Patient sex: M
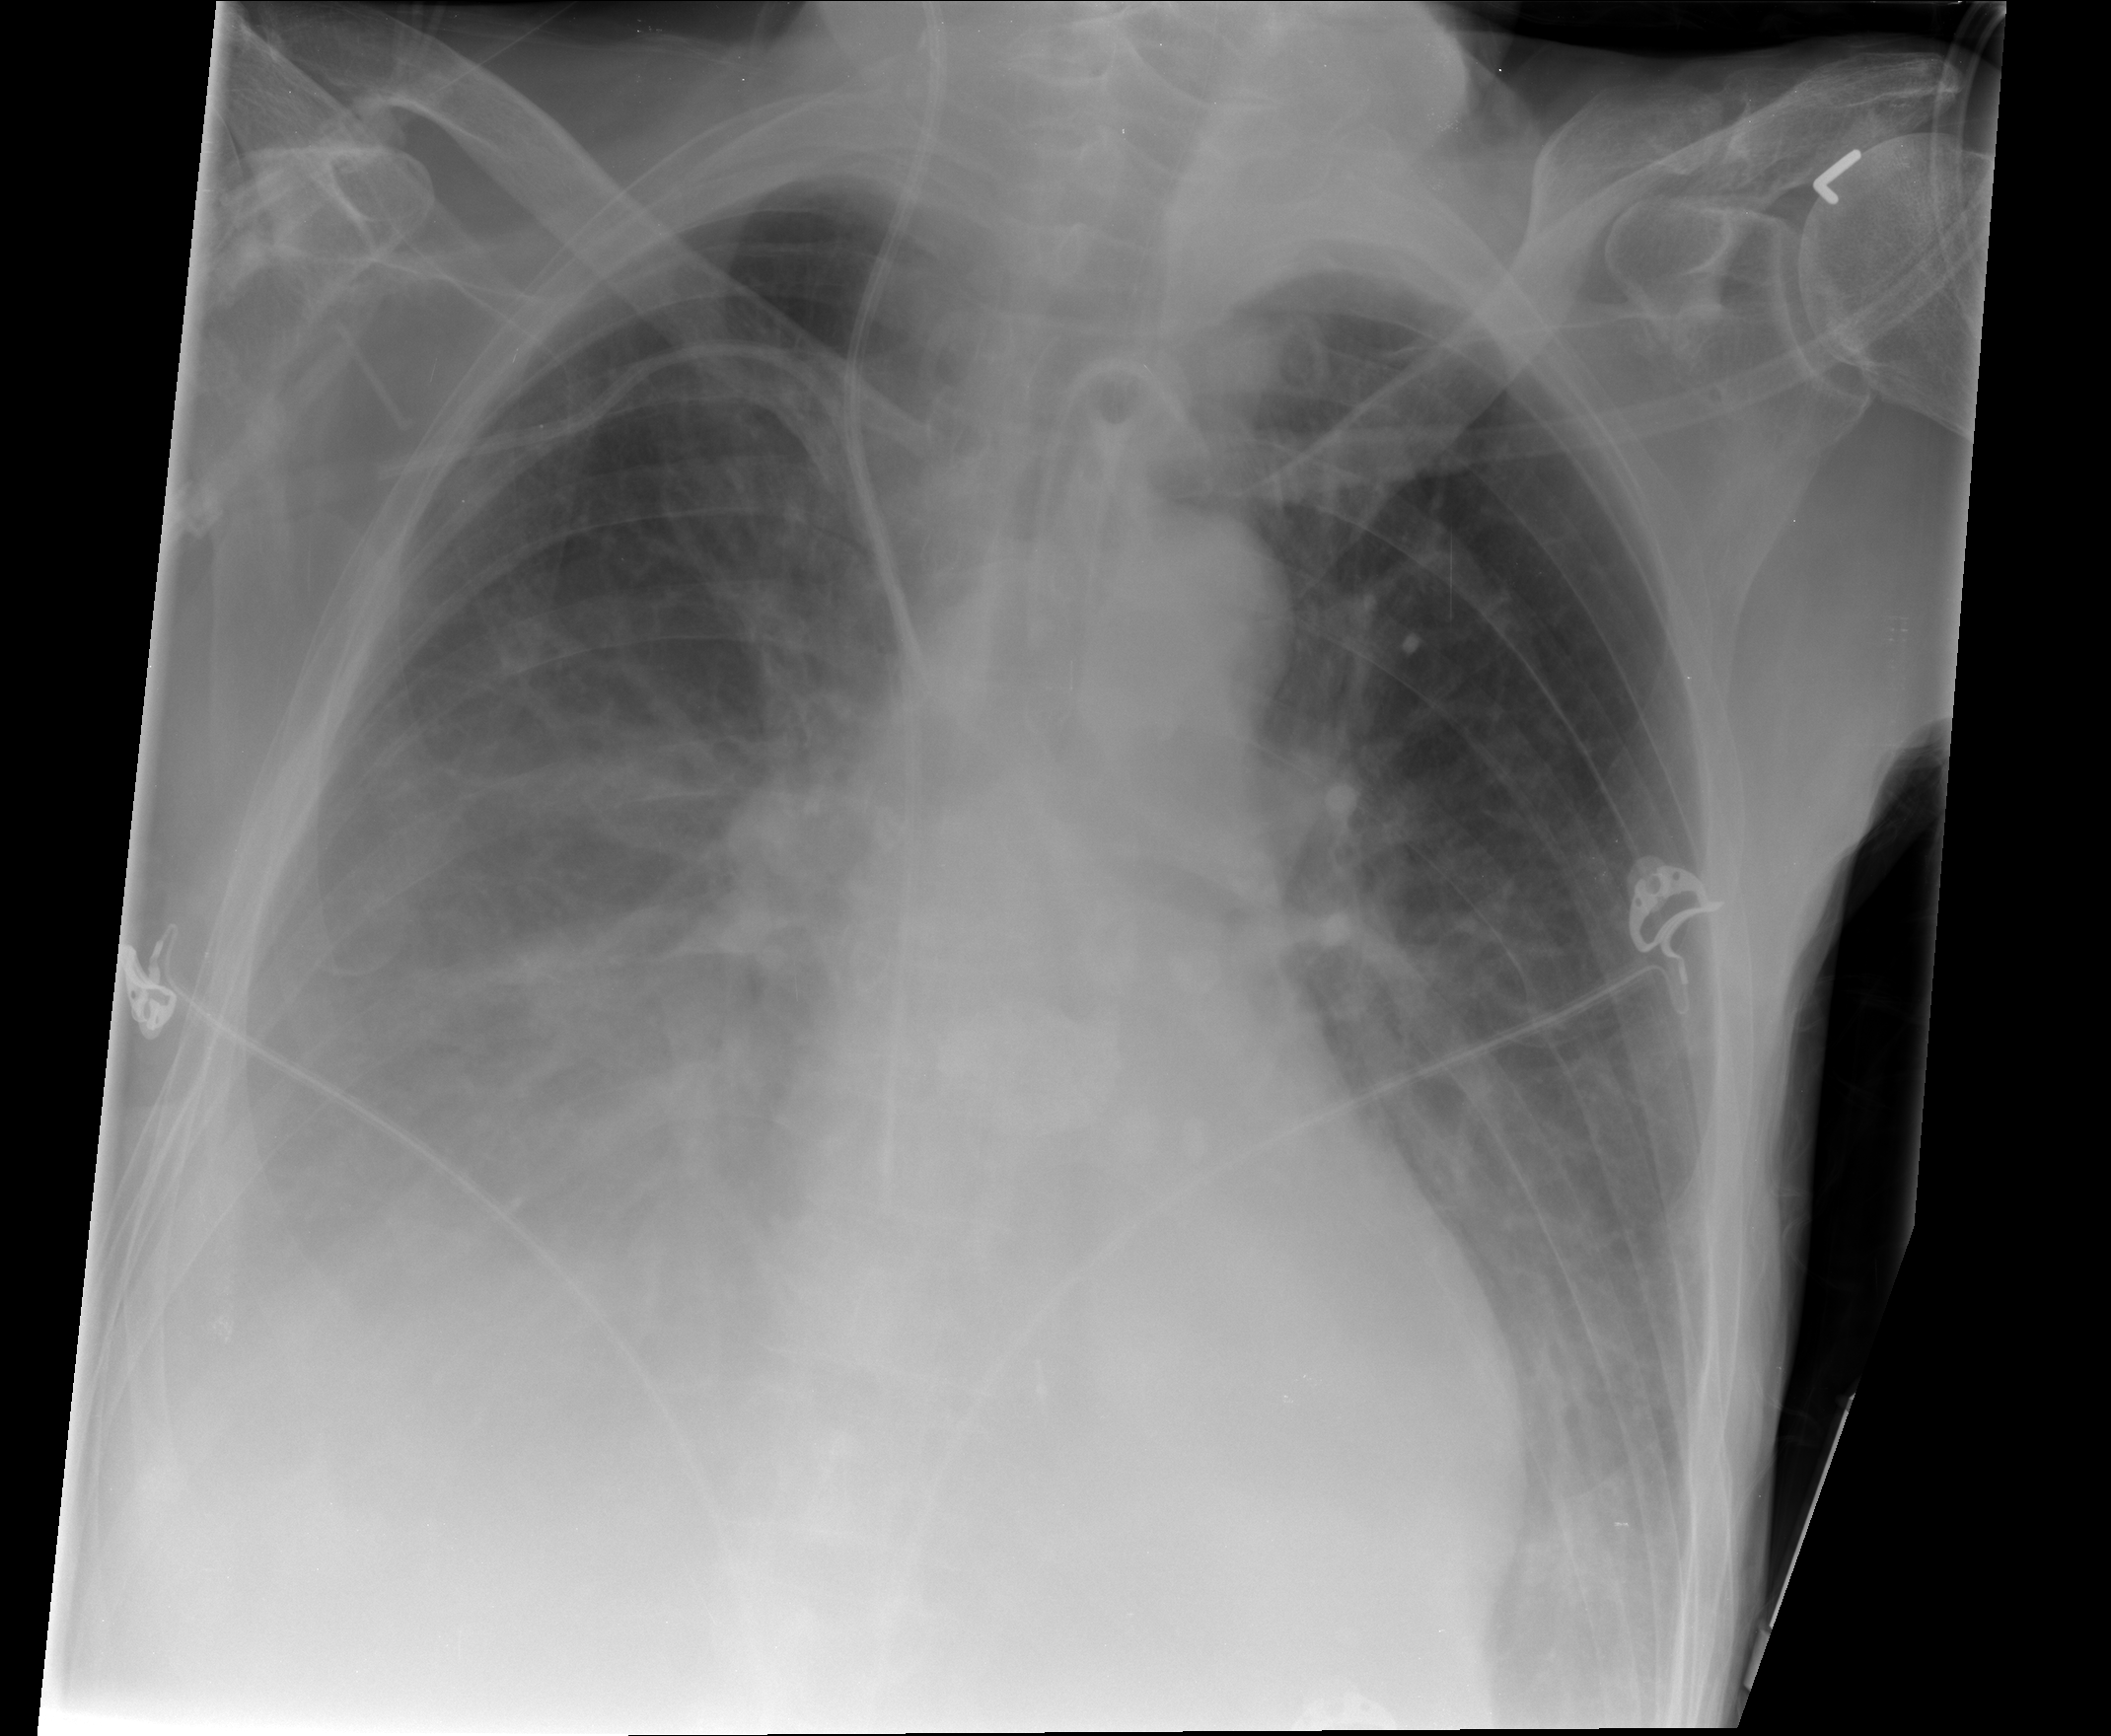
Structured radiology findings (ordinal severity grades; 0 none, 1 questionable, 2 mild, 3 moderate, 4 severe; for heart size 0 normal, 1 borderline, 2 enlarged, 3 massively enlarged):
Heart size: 0
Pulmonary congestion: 2
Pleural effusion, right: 3
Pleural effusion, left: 2
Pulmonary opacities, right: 1
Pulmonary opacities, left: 0
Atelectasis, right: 3
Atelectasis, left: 2